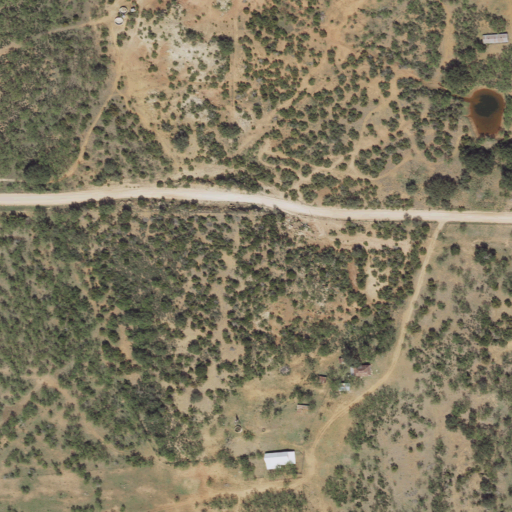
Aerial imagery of mountain in Texas named Brooks Hill containing shrub, open development, grassland, deciduous forest, medium intensity development, high intensity development, and low intensity development